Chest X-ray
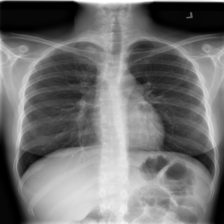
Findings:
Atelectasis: negative
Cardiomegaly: negative
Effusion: negative
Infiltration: negative
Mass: positive
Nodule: negative
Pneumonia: negative
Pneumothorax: negative
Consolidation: negative
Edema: negative
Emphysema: negative
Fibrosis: negative
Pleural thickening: negative
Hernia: negative